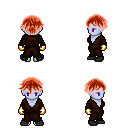
a pixel art fantasy rpg character, female body template, dark elf, purple skin, brown robe, gold greaves, red short bangs hairstyle, gold gloves, black shoes, four views (front, back, left, right), 2x2 character sprite sheet, small pixel art, hard edges, no anti-aliasing